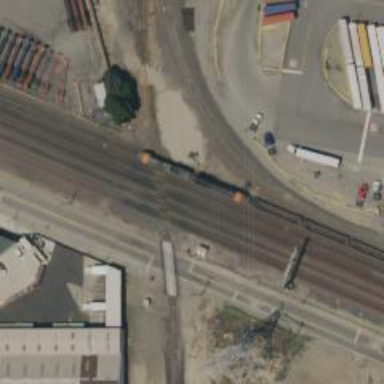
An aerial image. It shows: Railway signal.